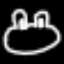
Label: frog